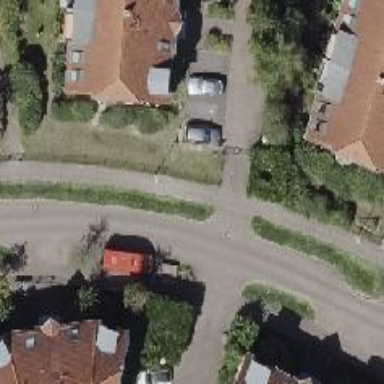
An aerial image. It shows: Living street with separate sidewalks on both sides.